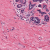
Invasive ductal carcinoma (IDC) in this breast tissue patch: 0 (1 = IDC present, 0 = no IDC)